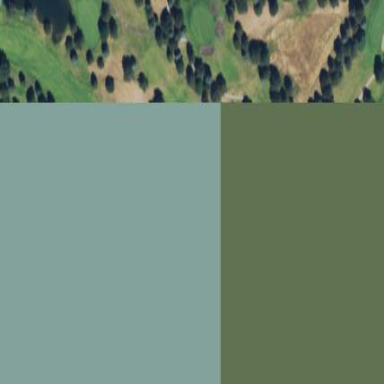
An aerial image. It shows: Well-maintained grassy area known as the fairway on golf course.